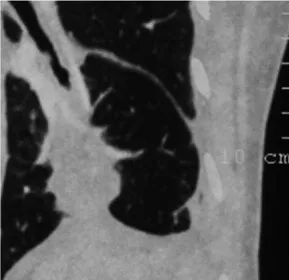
Stable disease after maintenance treatment with Racotumomab and pemetrexed. (A,C) Computed tomography in March 2010 before treatment.
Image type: radiology (ct)